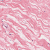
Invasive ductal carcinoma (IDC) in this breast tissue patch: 0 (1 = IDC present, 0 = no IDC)